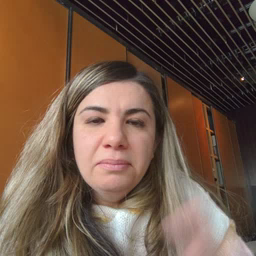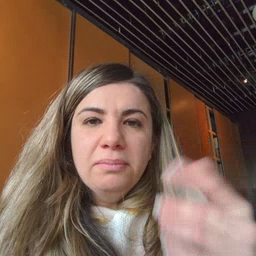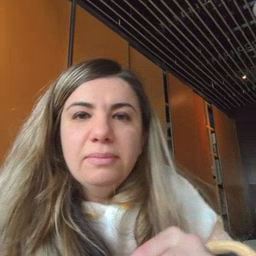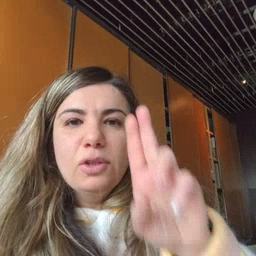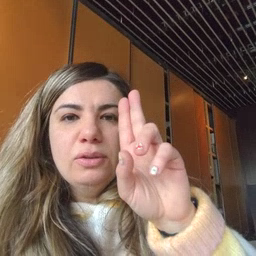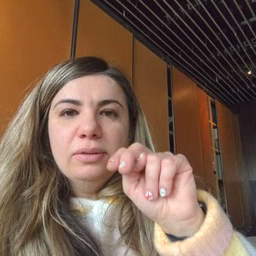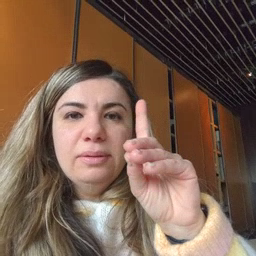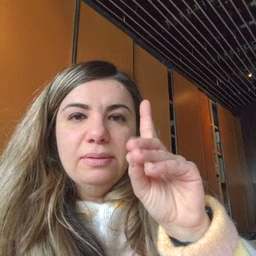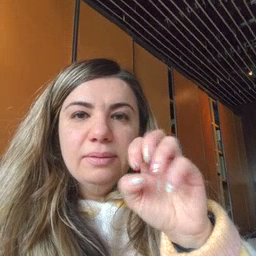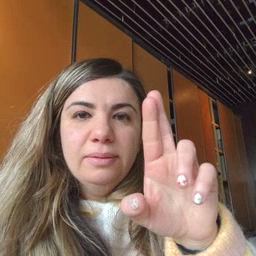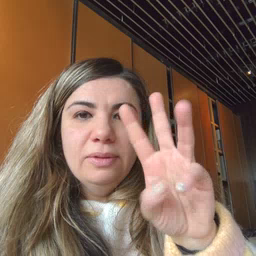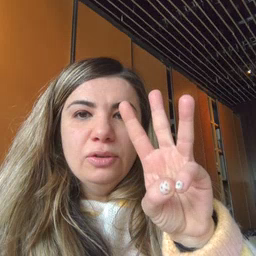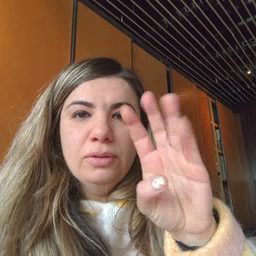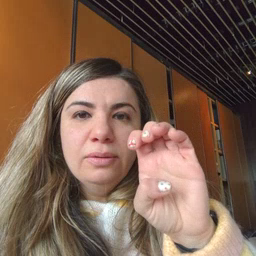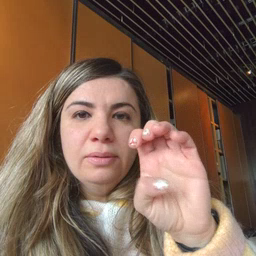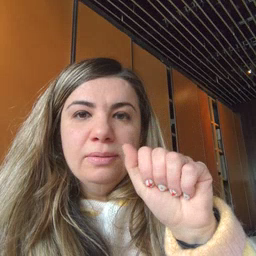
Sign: underwear